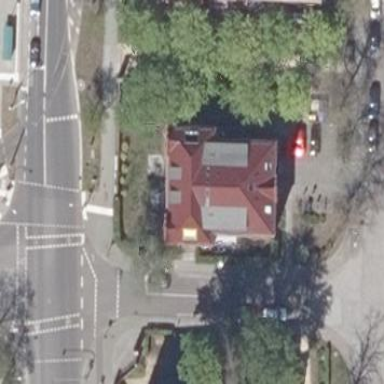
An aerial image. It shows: Historic apartment building with hipped roof made of red roof tiles. The building itself is also painted red.